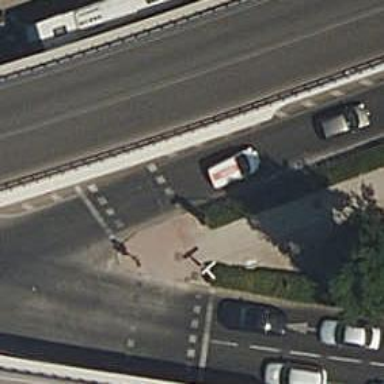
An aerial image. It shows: Road with traffic signals at the crossing.